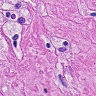
Metastatic tissue present: yes